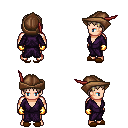
a pixel art fantasy rpg character, male body template, human, light skin, purple robe, gold greaves, white blonde plain hairstyle, leather cap, gold gloves, brown slippers, four views (front, back, left, right), 2x2 character sprite sheet, small pixel art, hard edges, no anti-aliasing